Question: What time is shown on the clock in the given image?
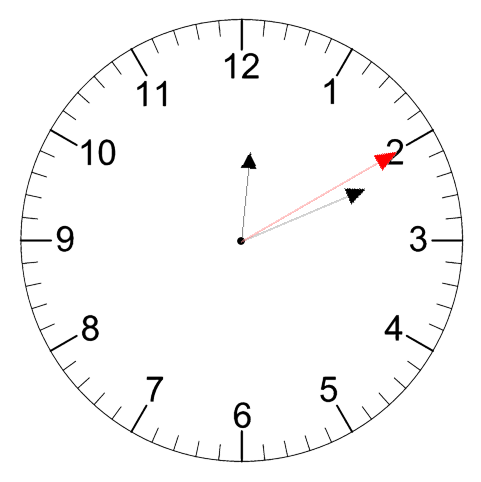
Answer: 12:11:10